Aerial crown-view tile of a tropical tree (Barro Colorado Island, Panama), acquired 20250124:
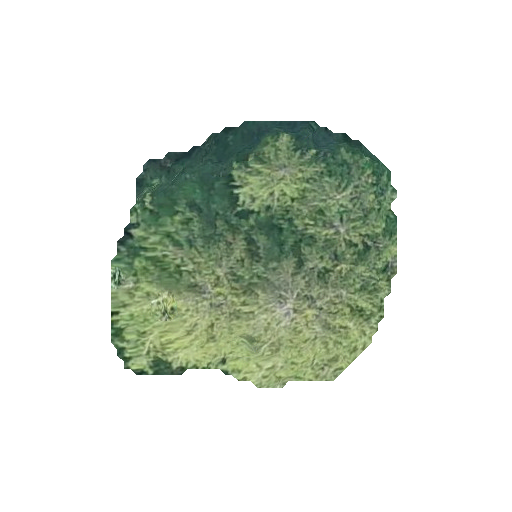
Species: Quararibea asterolepis
GBIF accepted scientific name: Quararibea asterolepis
Crown area: 92.107 m²